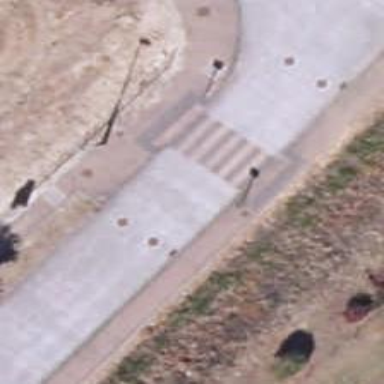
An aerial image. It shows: Zebra crossing on the road.